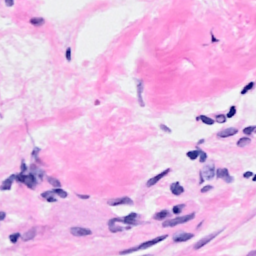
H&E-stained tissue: Breast